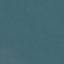
Land use / land cover class: SeaLake